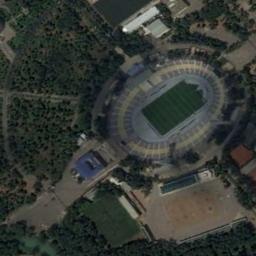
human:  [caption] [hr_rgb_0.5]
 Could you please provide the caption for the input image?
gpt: Numerous buildings of different shapes are beside the stadium .

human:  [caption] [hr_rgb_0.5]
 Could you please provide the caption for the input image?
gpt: The stadium looks like an oval and is surrounded by a blue roof .

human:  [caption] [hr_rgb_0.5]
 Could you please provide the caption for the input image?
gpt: Oval stadium surrounded by forest .

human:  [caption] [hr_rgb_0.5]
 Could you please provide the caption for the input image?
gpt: The stadium is on the bare land next to some trees .

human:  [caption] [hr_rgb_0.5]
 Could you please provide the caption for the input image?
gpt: There are many green trees around the stadium .